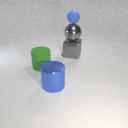
large green rubber cylinder in front of large gray metal cube